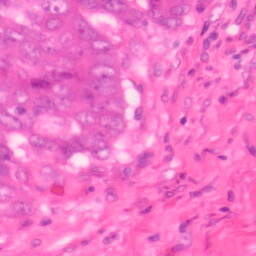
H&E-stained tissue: Colon